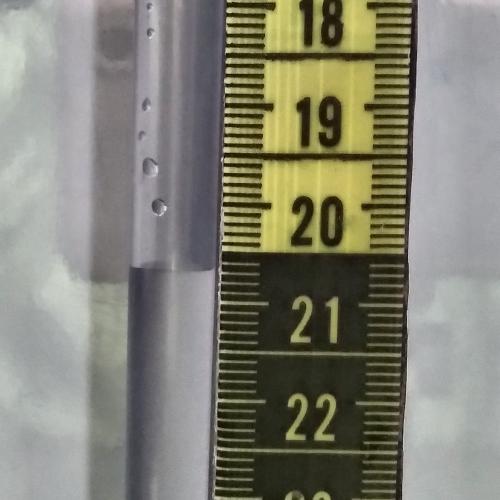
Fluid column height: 20.7 cm